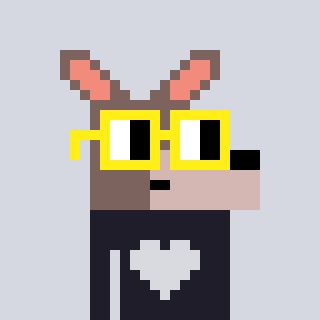
a pixel art character with square yellow glasses, a kangaroo-shaped head and a grayscale-colored body on a cool background